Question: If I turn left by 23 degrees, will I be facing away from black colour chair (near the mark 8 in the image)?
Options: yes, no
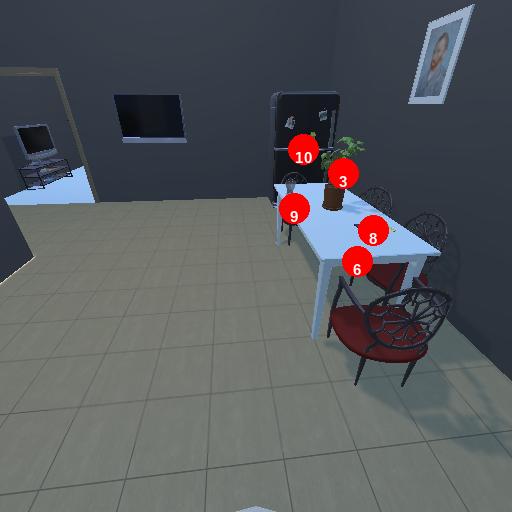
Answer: yes